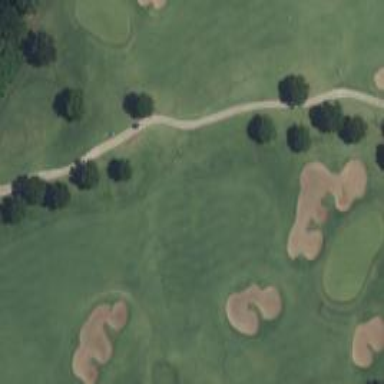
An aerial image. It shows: Golf hole.